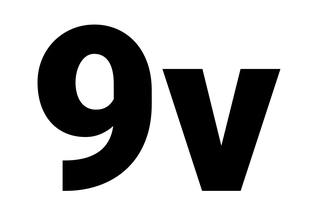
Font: Roboto_Black